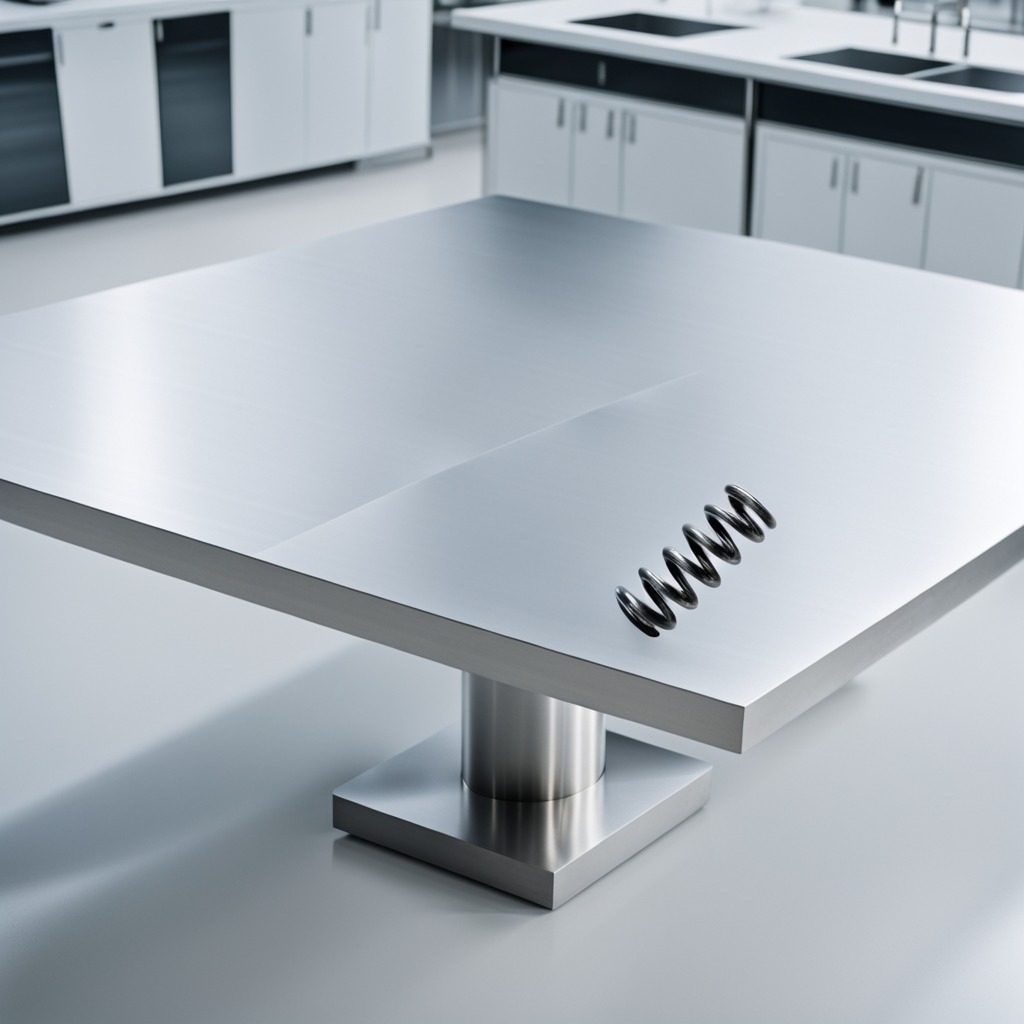
A coiled metal spring is lying on a stainless steel table in a high-end prototyping lab.